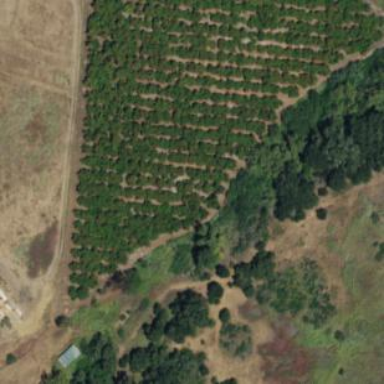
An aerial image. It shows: Orchard.